Question: Is it possible to align a view in XML in a RelativeLayout centered horizontal or vertical according another already existing view.
For example: lets say there is something like this:

The second text view should be displayed centered below the first text view:
'''
<?xml version="1.0" encoding="utf-8"?>
<RelativeLayout xmlns:android="http://schemas.android.com/apk/res/android"
android:layout_width="match_parent"
android:layout_height="match_parent" >
<TextView
android:id="@+id/textView"
android:layout_width="wrap_content"
android:layout_height="wrap_content"
android:layout_alignParentLeft="true"
android:layout_marginLeft="72dp"
android:text="dynamic text" />
<TextView
android:id="@+id/second"
android:layout_width="wrap_content"
android:layout_height="wrap_content"
android:layout_below="@id/textView"
android:layout_marginLeft="43dp" <!-- Is there a rule to center it? -->
android:text="centered below text 1" />
</RelativeLayout>
'''
Is is possible to implement something like that in XML? Is there a rule that i have missed yet? I do not want to calculate the position programmatically
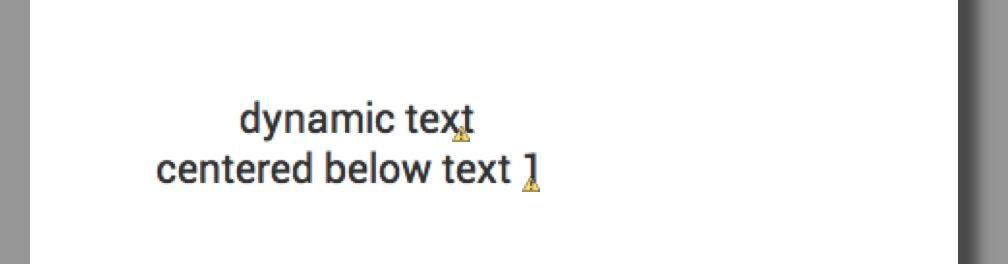
Answer: Use a separate parent layout for those views and add it in your main layout(can contain other things if you have)
'''
<?xml version="1.0" encoding="utf-8"?>
<RelativeLayout xmlns:android="http://schemas.android.com/apk/res/android"
android:layout_width="match_parent"
android:layout_height="match_parent" >
<LinearLayout
android:layout_width="wrap_content"
android:layout_height="wrap_content"
android:orientation="vertical"
android:gravity="center"
android:layout_marginLeft = "30dp">
<TextView
android:id="@+id/textView"
android:layout_width="wrap_content"
android:layout_height="wrap_content"
android:text="dynamic text" />
<TextView
android:id="@+id/second"
android:layout_width="wrap_content"
android:layout_height="wrap_content"
android:text="centered below text 1" />
</LinearLayout>
...
...
other veiws go here
...
</RelativeLayout>
'''